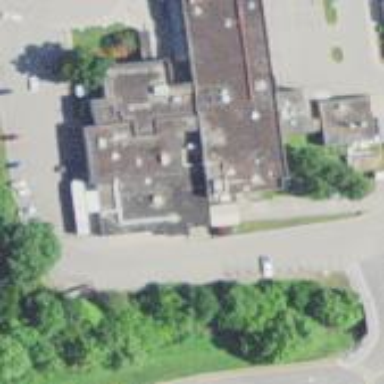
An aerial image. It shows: Hospital building.